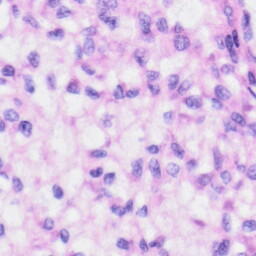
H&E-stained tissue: Liver